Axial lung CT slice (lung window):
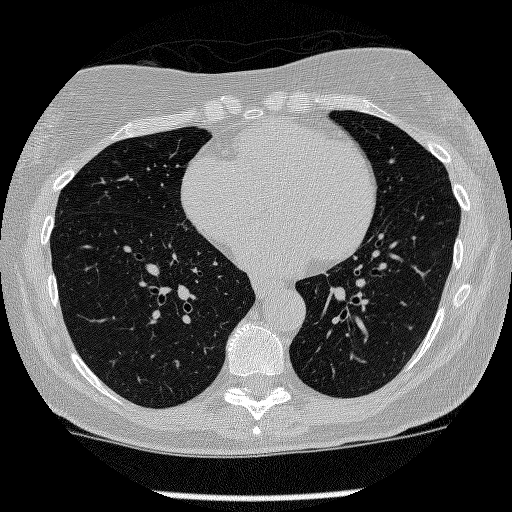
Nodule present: no